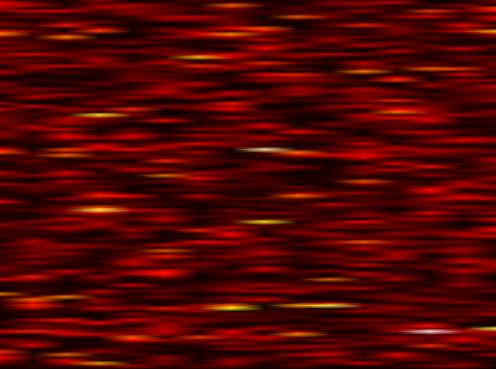
Label: UFMC